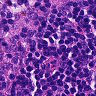
Metastatic tissue present: no